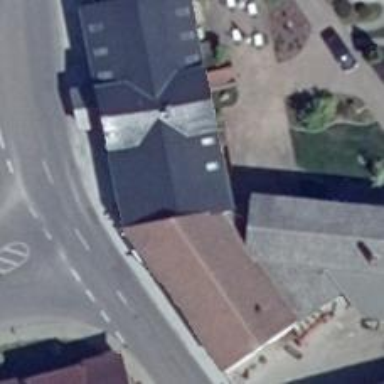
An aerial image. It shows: Restaurant.